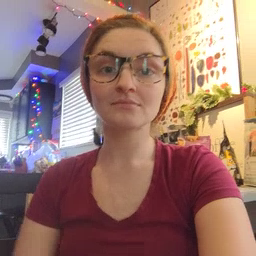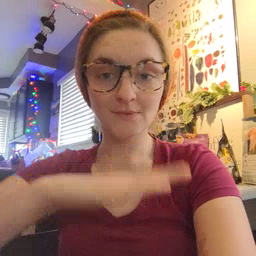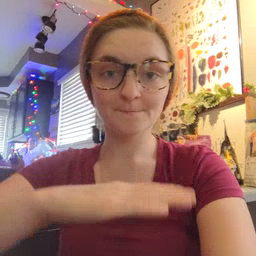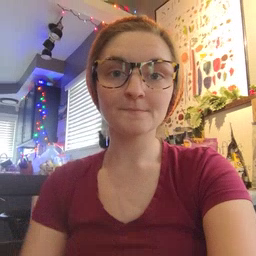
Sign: table